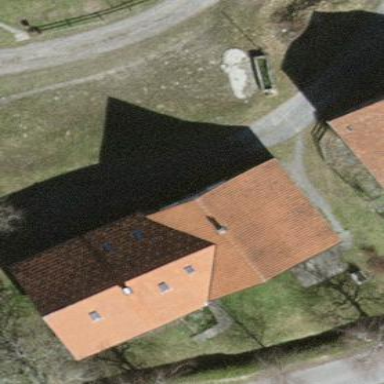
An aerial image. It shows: Simple house.